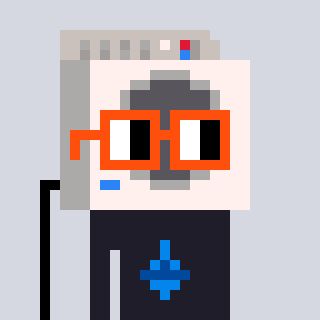
a pixel art character with square orange glasses, a washing machine-shaped head and a grayscale-colored body on a cool background